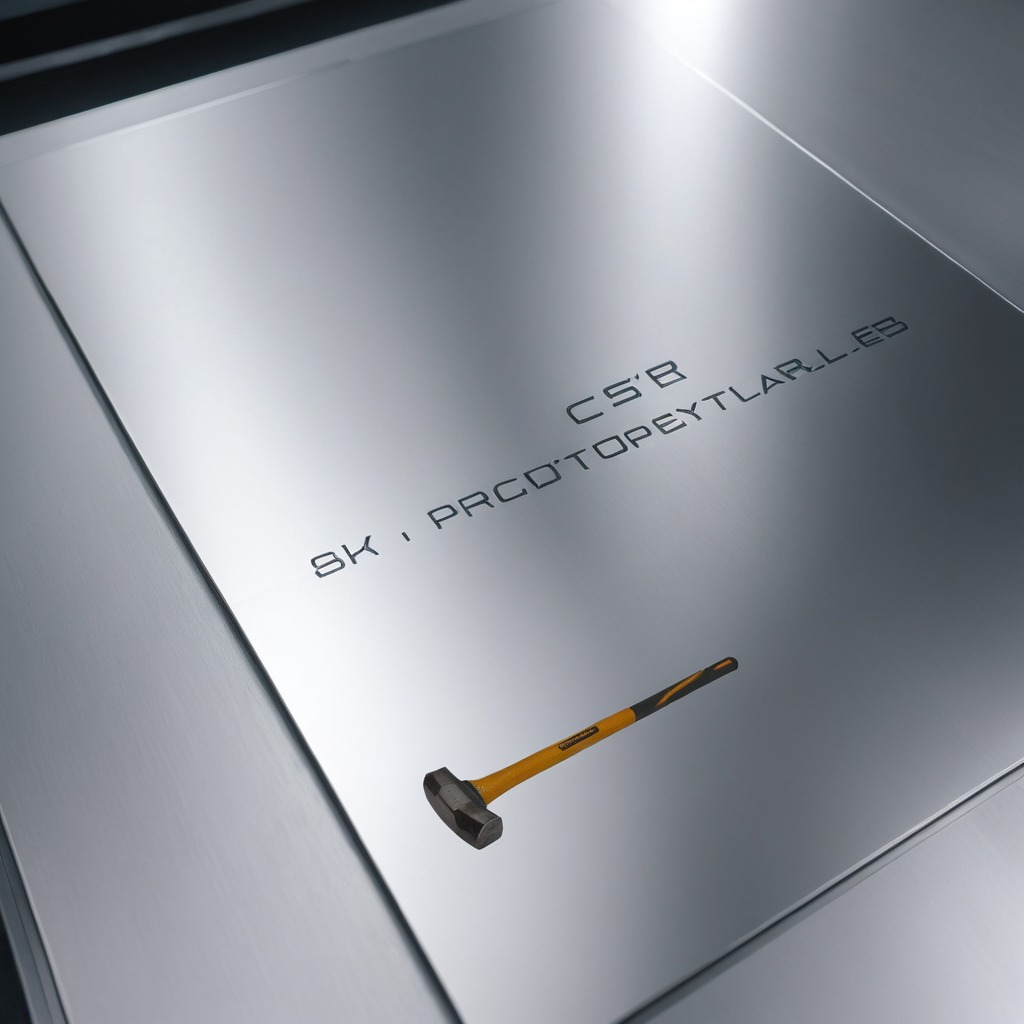
A hammer is lying on a stainless steel table in a high-end prototyping lab.